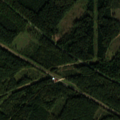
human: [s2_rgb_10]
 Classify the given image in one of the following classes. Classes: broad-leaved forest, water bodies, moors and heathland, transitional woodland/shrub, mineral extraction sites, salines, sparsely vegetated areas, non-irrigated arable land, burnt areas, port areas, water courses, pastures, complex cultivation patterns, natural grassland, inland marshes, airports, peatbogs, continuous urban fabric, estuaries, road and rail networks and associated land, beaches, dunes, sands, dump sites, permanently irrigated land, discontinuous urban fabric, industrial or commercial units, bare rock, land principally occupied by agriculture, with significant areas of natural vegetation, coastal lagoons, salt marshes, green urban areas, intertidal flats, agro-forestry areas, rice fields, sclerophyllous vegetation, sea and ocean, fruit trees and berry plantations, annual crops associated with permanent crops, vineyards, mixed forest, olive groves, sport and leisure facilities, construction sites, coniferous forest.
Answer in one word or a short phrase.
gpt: complex cultivation patterns, coniferous forest, mixed forest